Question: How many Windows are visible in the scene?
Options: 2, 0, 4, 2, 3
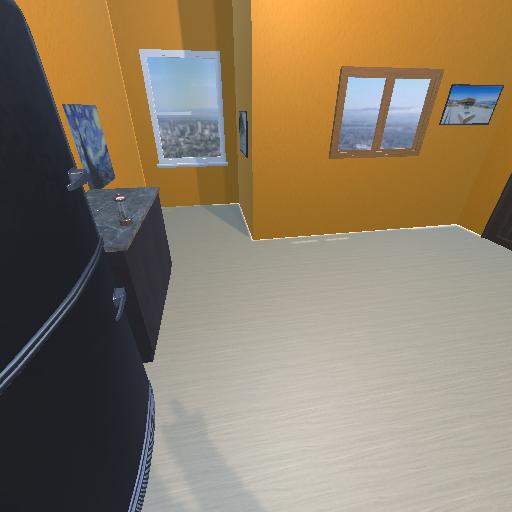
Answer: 2